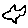
Label: fish